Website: lowes
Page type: address-validator
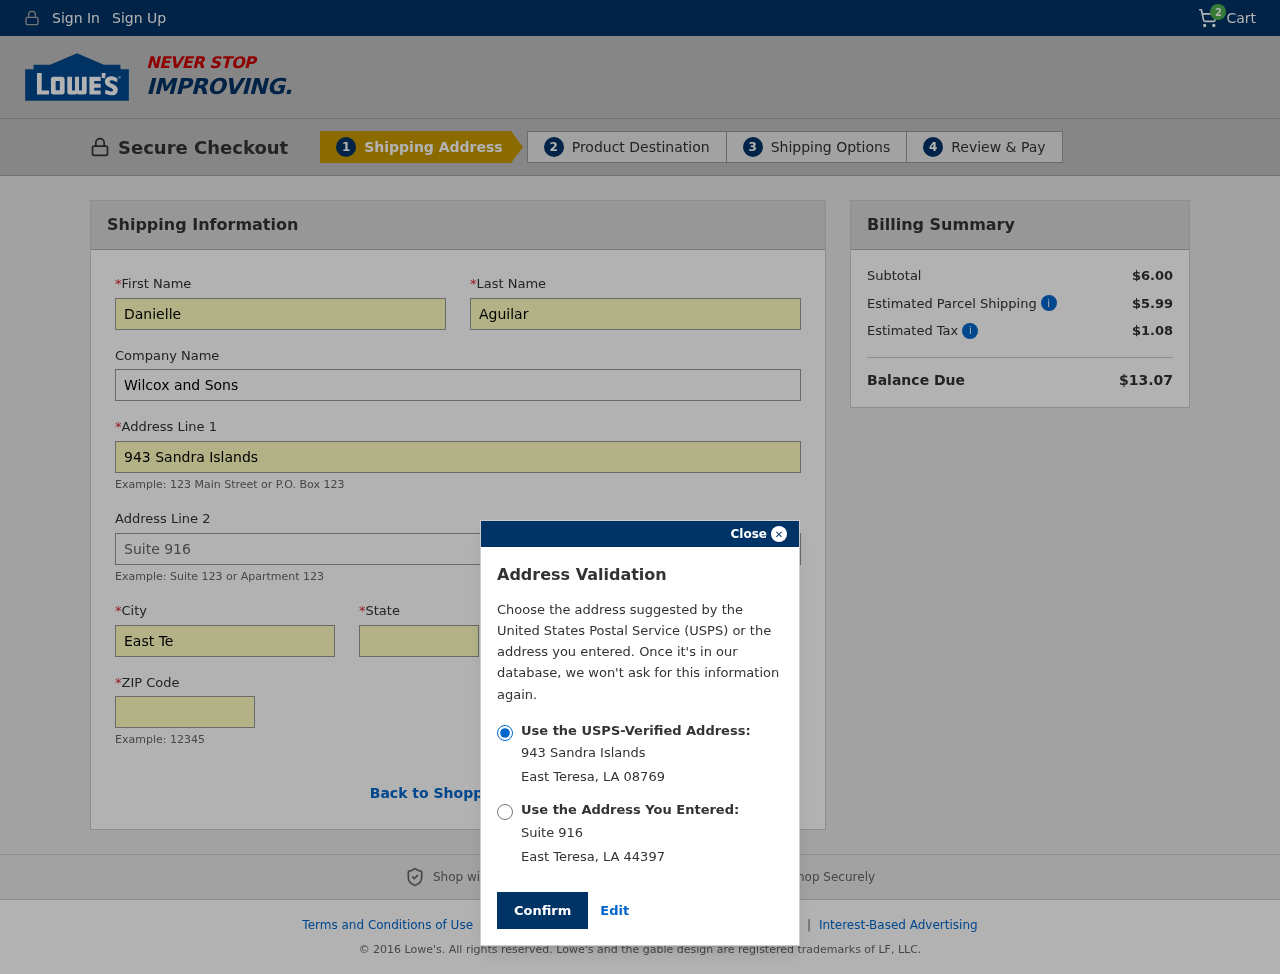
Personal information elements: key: PII_CITY
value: East Teresa
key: PII_COMPANY
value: Wilcox and Sons
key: PII_FIRSTNAME
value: Danielle
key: PII_LASTNAME
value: Aguilar
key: PII_POSTCODE
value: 08769
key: PII_POSTCODE2
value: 44397
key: PII_STATE
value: Louisiana
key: PII_STATE_ABBR
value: LA
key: PII_STREET
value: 943 Sandra Islands
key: PII_STREET2
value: Suite 916
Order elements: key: ORDER_NUM_ITEMS
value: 2
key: ORDER_SUBTOTAL
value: $6.00
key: ORDER_SHIPPING_COST
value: $5.99
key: ORDER_TAX
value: $1.08
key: ORDER_TOTAL
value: $13.07